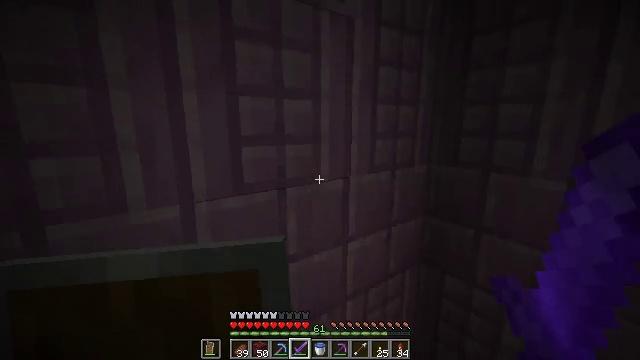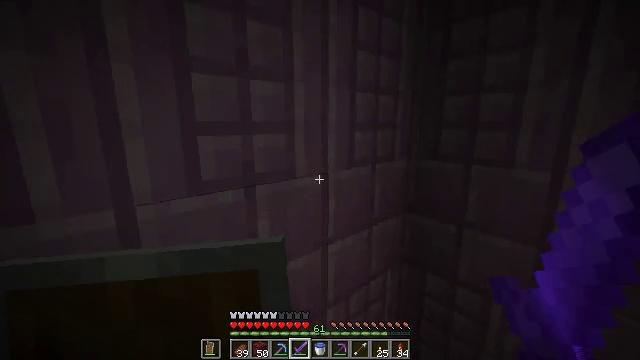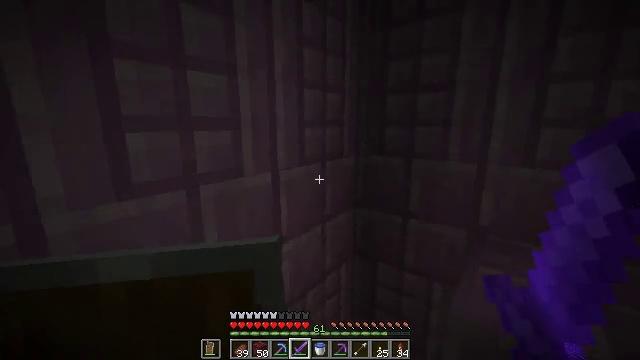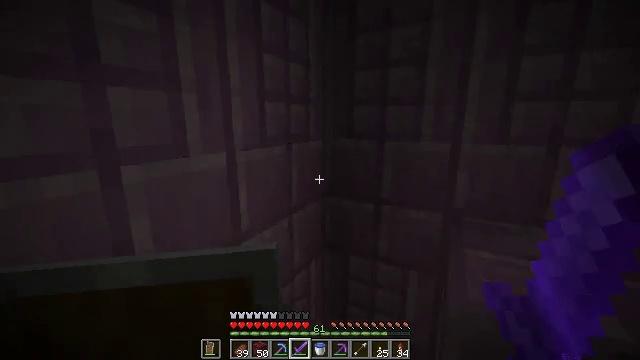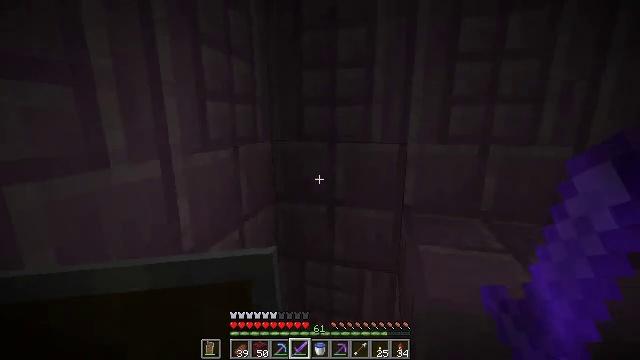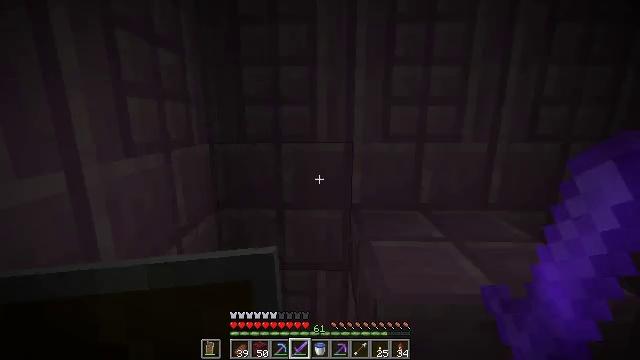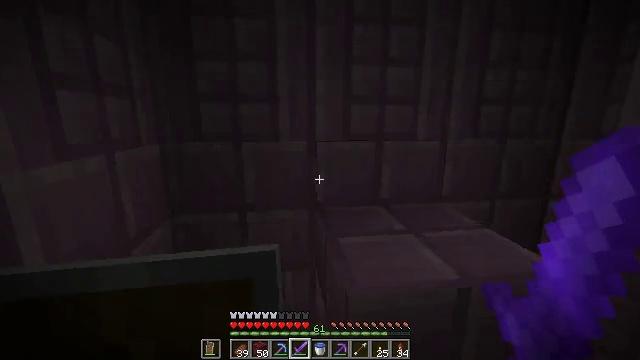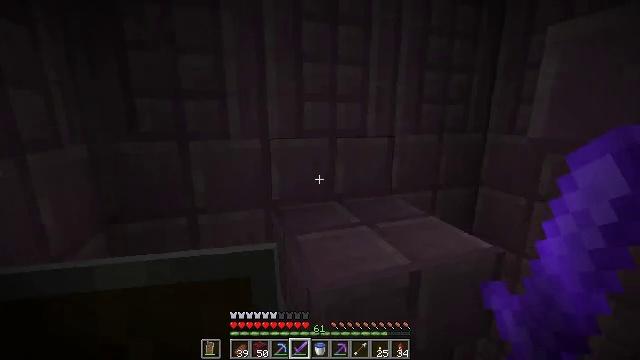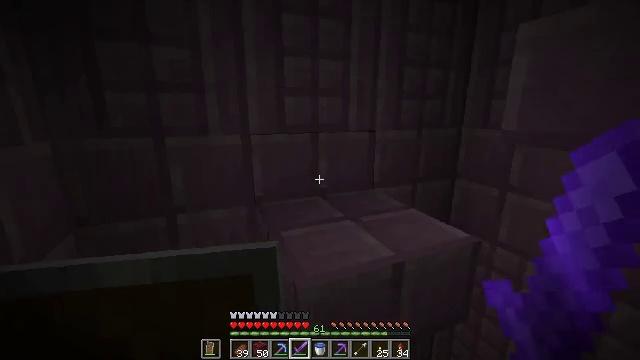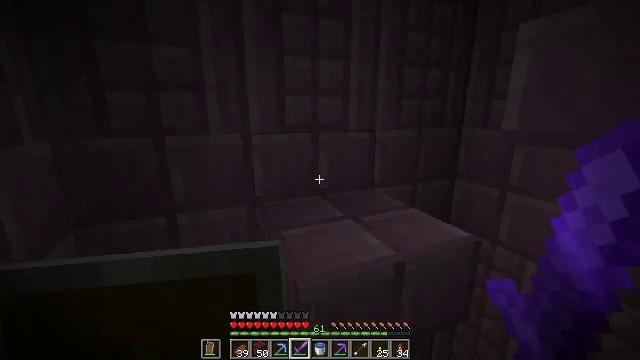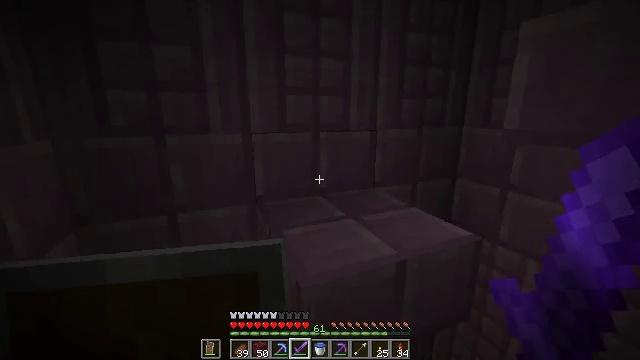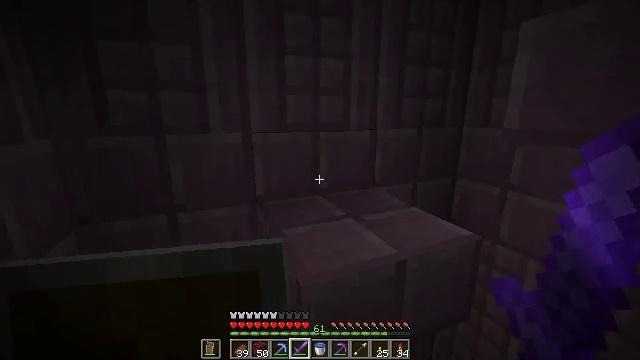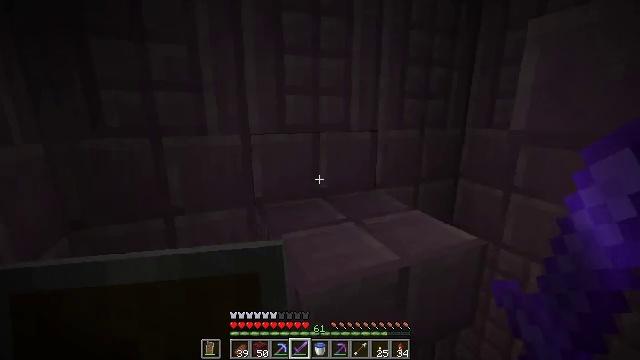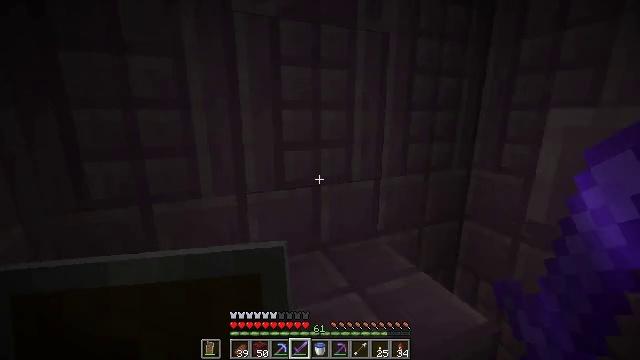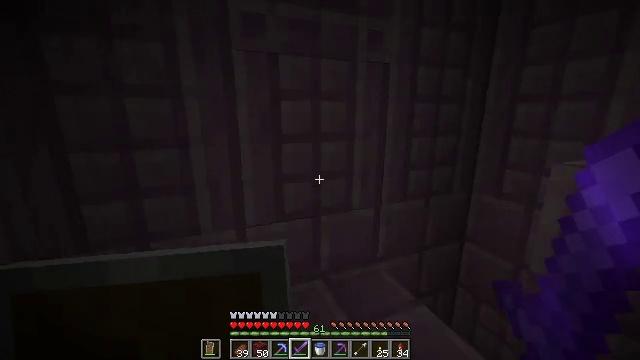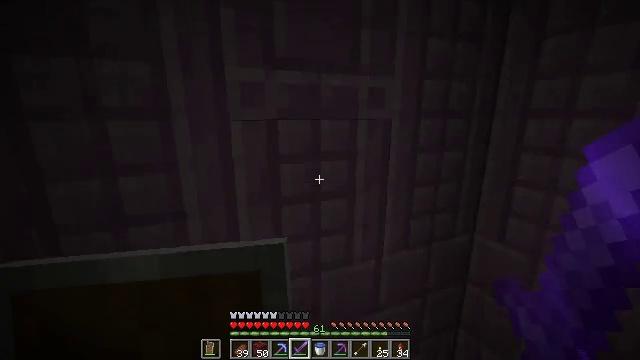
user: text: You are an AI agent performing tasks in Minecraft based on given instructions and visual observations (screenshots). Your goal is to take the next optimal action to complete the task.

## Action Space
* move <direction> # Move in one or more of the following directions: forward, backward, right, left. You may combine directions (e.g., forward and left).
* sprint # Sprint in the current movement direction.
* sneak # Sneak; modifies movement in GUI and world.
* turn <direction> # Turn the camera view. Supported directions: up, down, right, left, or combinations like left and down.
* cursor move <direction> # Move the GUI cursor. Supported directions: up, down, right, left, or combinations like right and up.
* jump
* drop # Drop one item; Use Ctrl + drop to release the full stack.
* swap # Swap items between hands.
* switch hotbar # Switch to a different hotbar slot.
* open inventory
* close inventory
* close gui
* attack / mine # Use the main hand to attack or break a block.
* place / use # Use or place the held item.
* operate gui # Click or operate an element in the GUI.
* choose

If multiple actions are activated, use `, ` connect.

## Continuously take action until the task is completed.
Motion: motion action
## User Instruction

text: Obtain a purpur slab from the End.
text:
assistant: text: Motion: move forward, turn right, jump
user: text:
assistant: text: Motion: move forward, turn right
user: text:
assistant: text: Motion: turn right
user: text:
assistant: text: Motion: turn right
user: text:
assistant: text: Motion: turn right
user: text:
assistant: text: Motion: turn right
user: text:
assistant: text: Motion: turn right
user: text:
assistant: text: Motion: turn right
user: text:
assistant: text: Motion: no_op
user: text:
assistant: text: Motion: no_op
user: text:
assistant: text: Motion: no_op
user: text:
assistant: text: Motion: move forward
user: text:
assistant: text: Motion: move forward, jump
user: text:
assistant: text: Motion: move forward, jump
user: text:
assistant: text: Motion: move forward, jump
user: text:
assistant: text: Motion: move forward, jump
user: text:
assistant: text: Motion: move forward, jump
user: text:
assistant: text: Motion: move forward, jump
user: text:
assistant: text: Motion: move forward, jump
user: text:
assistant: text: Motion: move forward, turn right
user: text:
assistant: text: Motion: turn right
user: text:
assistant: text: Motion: turn right and down
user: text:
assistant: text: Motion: turn right
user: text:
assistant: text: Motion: turn left and up
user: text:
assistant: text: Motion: no_op
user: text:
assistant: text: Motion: turn left and down
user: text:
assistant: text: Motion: no_op
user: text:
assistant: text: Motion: turn right
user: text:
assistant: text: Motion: no_op
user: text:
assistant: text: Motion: turn down